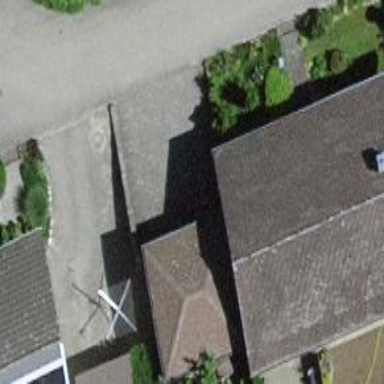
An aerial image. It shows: Garage building.